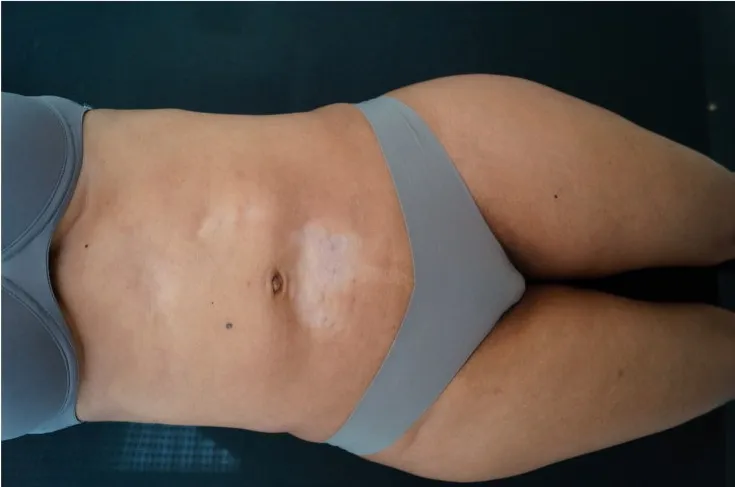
(A,B,C) Before treatment.
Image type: medical_photograph (other_medical_photograph)